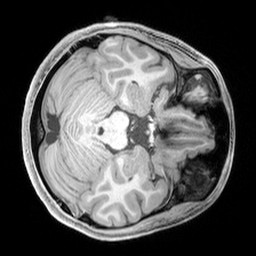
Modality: T1w
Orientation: axial
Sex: female
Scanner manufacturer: siemens
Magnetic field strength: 3 T
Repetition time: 2.3 s
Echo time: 0.00226 s